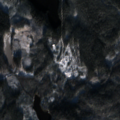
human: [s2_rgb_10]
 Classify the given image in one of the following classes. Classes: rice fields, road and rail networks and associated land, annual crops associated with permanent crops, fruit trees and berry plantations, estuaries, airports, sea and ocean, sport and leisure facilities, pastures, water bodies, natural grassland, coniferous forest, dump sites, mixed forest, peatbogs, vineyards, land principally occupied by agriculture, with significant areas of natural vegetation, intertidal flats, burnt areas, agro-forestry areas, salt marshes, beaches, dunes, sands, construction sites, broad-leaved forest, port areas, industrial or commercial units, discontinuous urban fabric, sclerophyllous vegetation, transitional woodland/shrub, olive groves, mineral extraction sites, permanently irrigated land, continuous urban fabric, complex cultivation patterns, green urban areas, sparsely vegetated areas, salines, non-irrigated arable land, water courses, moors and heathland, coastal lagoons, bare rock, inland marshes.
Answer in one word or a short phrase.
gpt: coniferous forest, mixed forest, transitional woodland/shrub